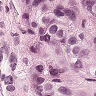
Metastatic tissue present: yes